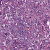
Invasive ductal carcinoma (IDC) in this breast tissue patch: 1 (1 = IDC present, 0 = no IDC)